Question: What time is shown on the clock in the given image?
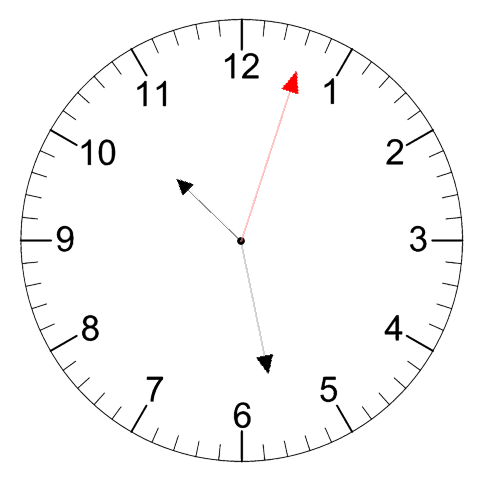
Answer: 10:28:03